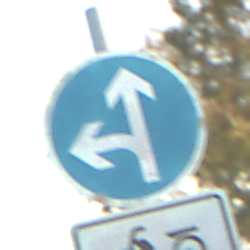
Verkehrszeichen: VorgeschriebeneFahrtrichtungGeradeausOderLinks
Zusatzzeichen unten: EinspurigeFahrzeugeFrei2
Umgebung: Outdoor, Urban
Tageszeit: MorningAfternoon
Wetter: PartlyCloudy
Licht: Natural
Jahreszeit: NotSpecified
Kontrast: LowContrast